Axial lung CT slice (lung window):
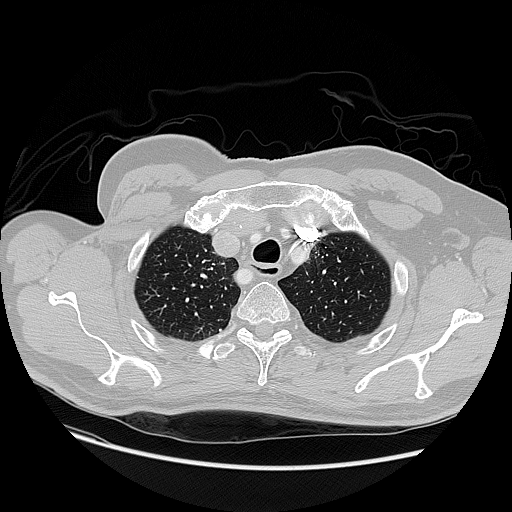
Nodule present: no